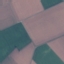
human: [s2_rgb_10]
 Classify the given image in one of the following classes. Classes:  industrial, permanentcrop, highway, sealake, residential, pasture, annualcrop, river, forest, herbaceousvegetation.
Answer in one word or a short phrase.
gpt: AnnualCrop